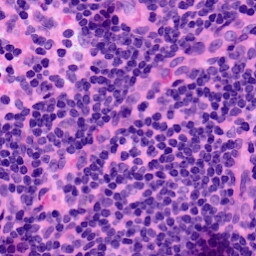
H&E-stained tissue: LymphNode